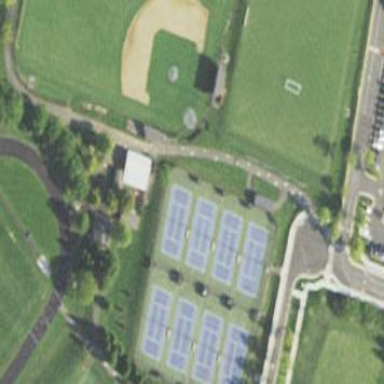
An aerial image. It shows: Tennis court on pitch designated for leisure land.